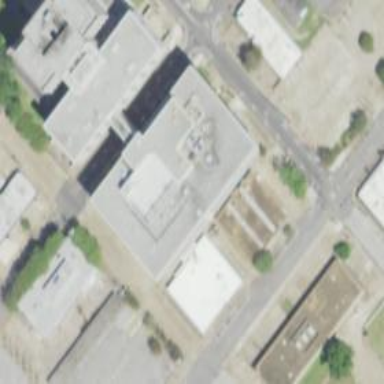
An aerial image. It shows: Public courthouse building.